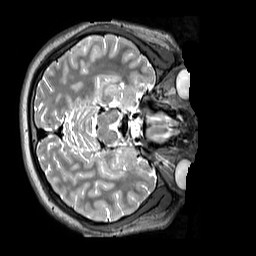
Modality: T2w
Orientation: axial
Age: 12
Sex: female
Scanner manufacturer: siemens
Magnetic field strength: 3 T
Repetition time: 3.2 s
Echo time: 0.408 s